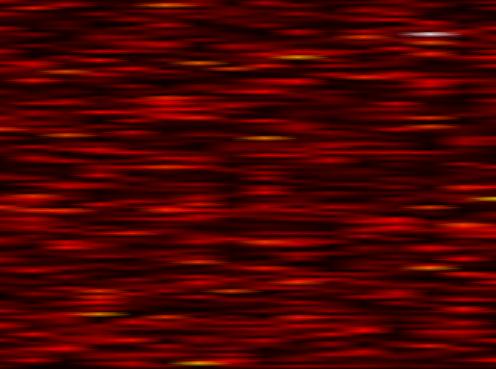
Label: UFMC